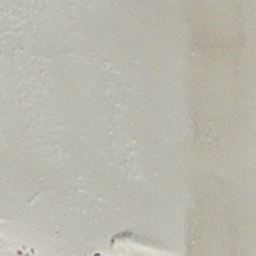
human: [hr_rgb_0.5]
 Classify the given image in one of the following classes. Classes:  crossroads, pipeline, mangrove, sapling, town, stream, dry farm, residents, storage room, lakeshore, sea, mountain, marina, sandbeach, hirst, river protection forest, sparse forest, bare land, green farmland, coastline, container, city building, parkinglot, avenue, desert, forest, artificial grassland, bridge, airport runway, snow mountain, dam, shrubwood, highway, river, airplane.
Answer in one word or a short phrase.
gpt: sandbeach